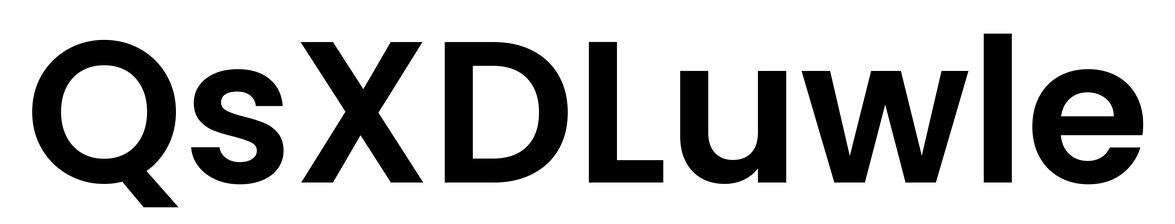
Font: Poppins-SemiBold